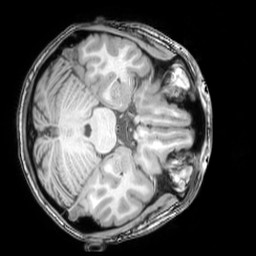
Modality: T1w
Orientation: axial
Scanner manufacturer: philips
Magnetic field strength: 3 T
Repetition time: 0.008074 s
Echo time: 0.003692 s